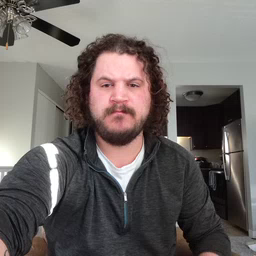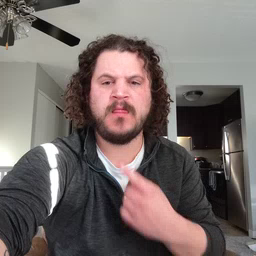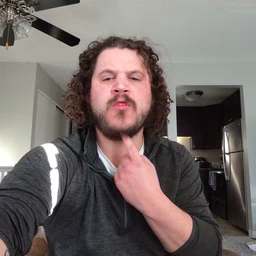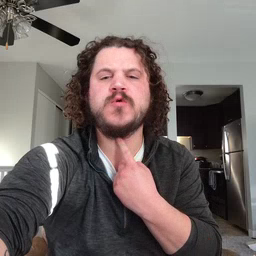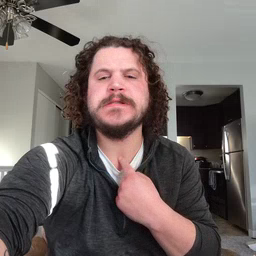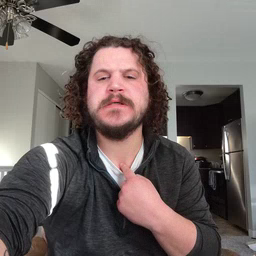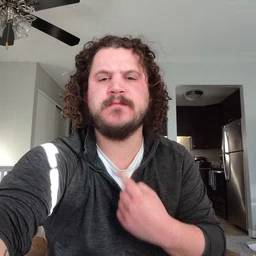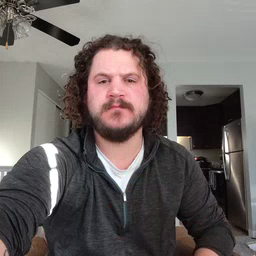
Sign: thirsty